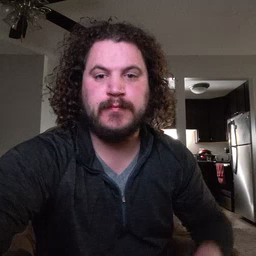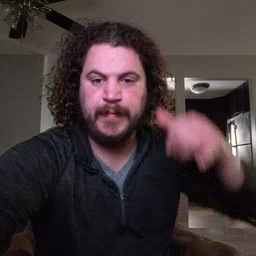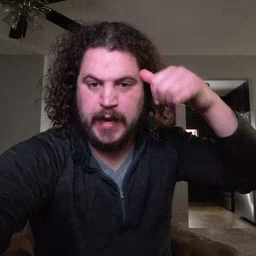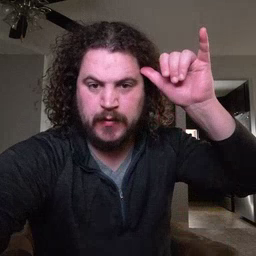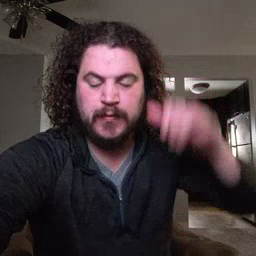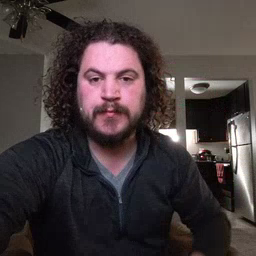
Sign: cow